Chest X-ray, PA view. Patient: 45 years old, sex M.
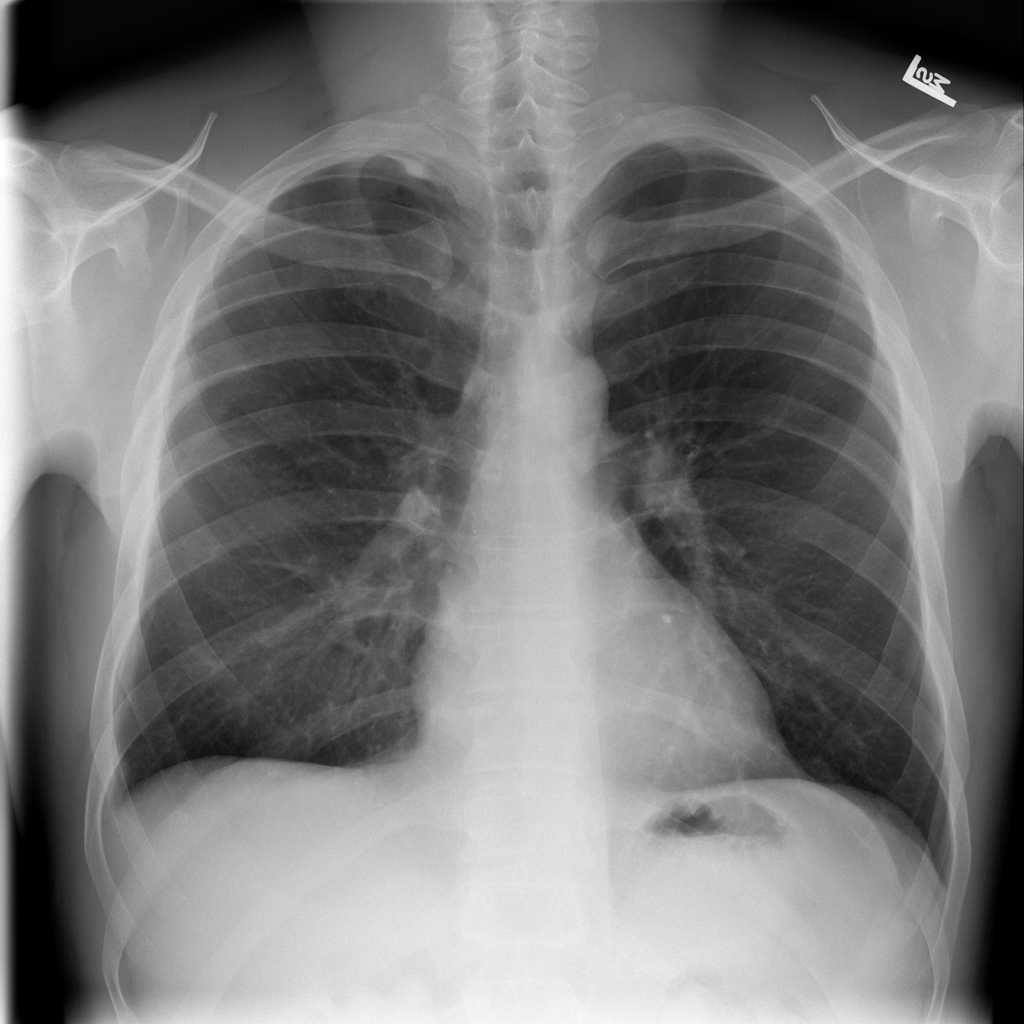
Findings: No Finding